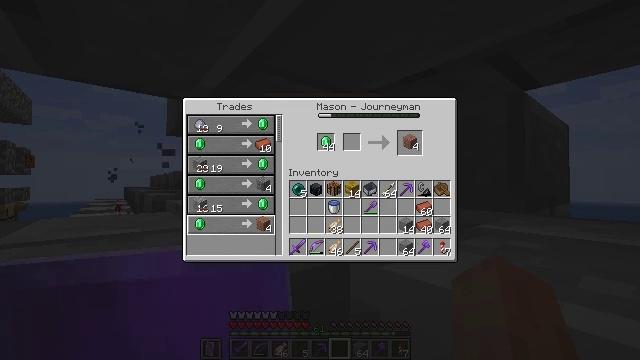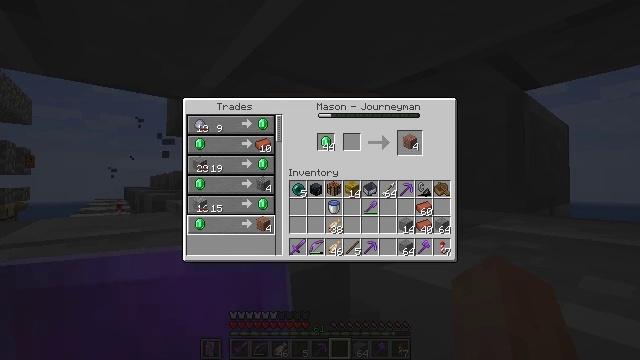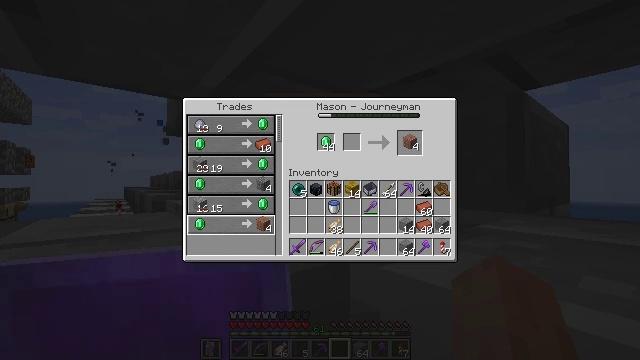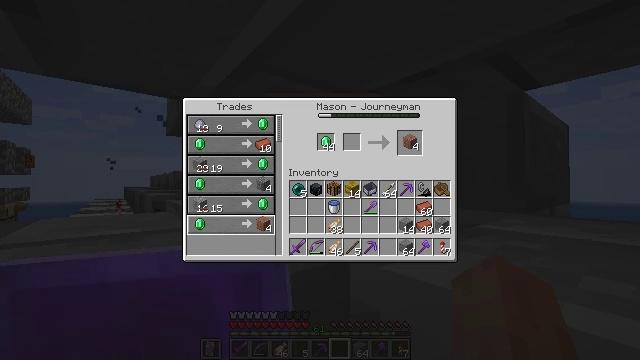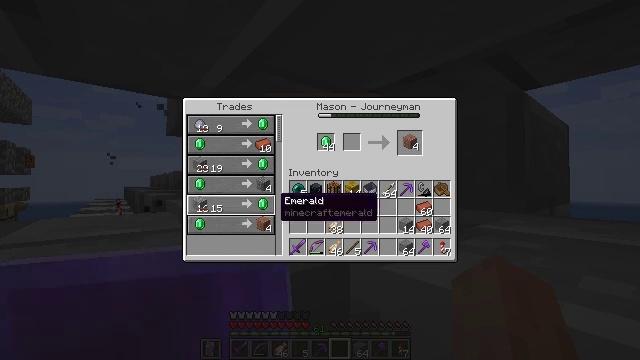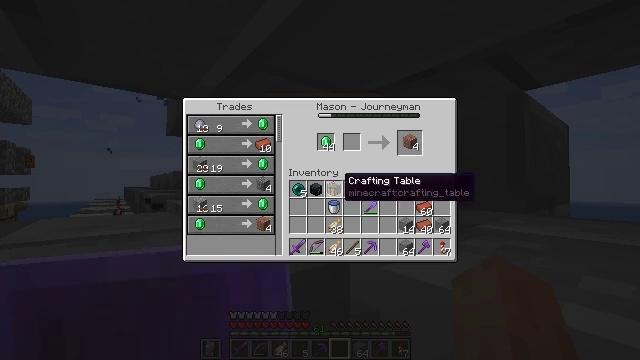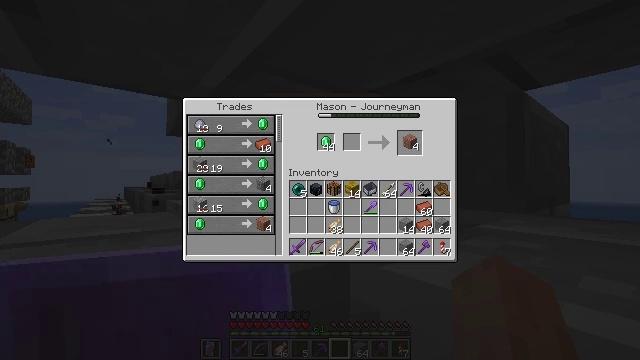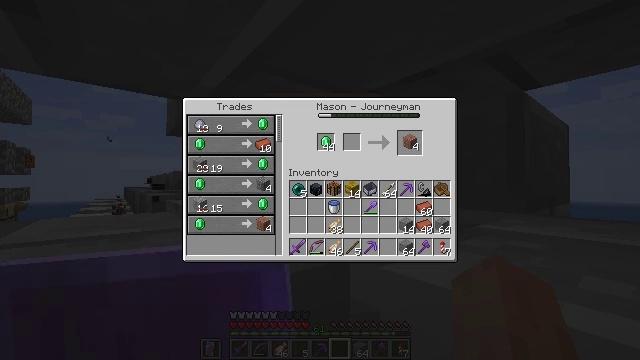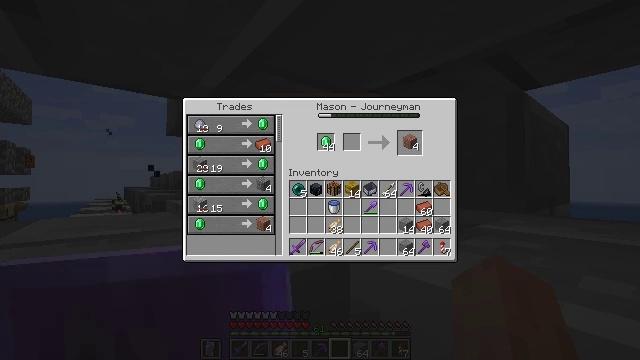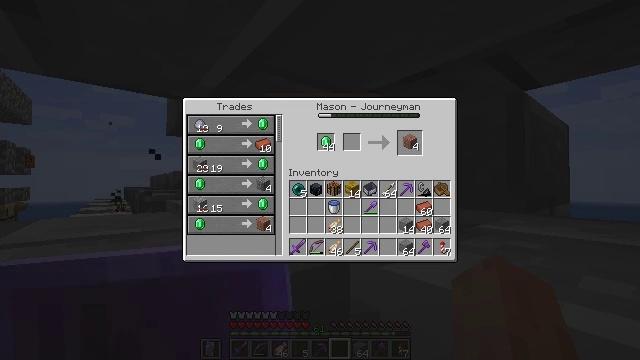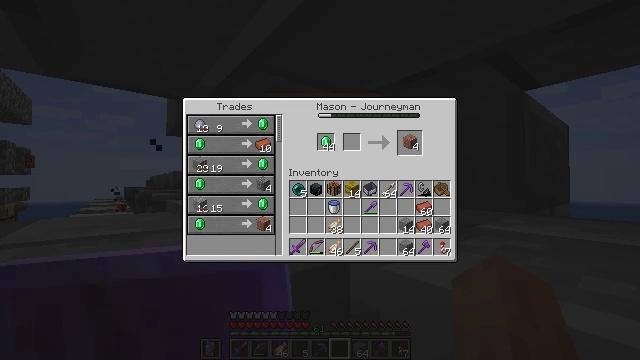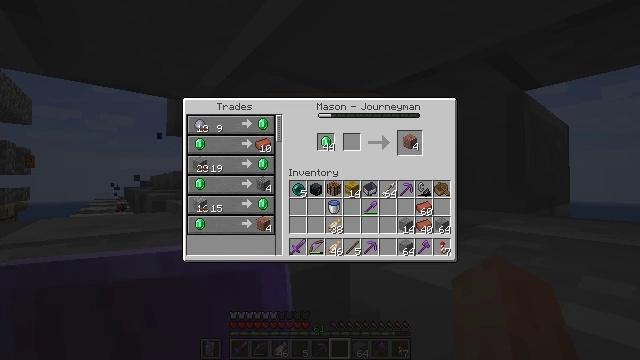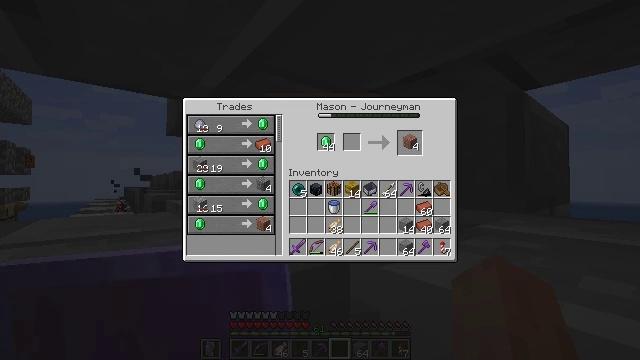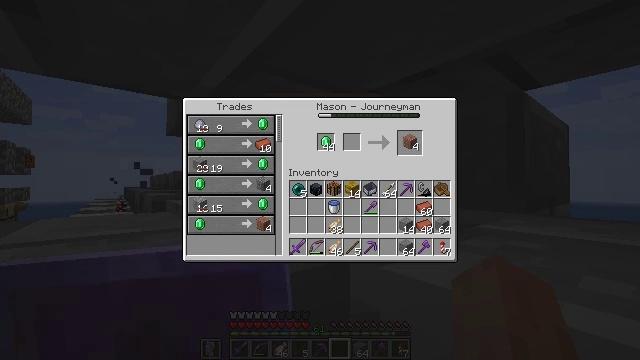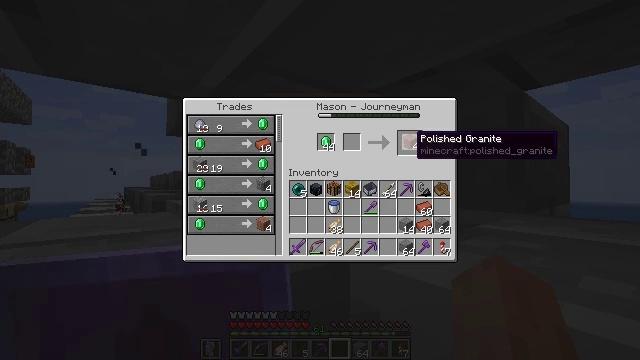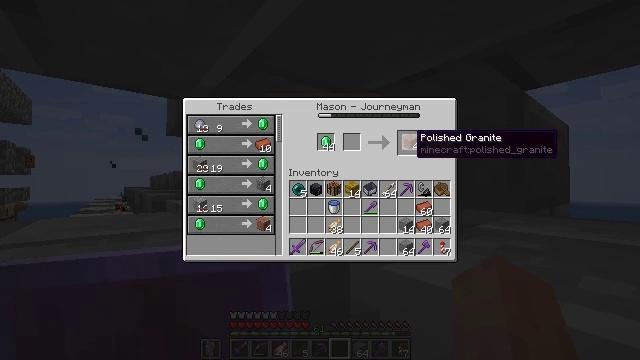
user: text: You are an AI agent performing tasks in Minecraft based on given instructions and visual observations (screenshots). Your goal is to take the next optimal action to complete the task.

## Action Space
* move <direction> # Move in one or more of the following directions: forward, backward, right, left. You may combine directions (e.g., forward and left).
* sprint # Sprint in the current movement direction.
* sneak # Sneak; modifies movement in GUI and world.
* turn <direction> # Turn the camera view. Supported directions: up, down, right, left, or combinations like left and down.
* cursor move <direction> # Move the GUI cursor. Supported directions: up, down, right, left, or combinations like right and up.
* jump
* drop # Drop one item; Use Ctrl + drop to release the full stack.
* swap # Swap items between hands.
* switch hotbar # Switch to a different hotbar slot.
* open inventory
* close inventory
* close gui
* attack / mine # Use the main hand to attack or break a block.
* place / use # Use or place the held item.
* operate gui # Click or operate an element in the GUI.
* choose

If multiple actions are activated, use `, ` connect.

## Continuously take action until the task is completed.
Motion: motion action
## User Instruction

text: Create polished granite using the crafting table.
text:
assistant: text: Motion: no_op
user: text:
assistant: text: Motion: no_op
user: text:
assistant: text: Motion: turn right
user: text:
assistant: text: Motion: turn right and up
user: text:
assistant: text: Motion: turn right and up
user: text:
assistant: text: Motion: turn right and up
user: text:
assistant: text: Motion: turn right and up
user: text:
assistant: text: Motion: no_op
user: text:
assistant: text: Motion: no_op
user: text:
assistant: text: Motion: no_op
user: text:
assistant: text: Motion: no_op
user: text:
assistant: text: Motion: no_op
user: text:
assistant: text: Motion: no_op
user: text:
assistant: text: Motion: no_op
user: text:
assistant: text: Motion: no_op
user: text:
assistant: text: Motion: no_op
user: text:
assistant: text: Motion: no_op
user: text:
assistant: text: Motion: no_op
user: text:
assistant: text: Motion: no_op
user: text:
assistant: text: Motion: no_op
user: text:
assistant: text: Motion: no_op
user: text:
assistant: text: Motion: attack / mine
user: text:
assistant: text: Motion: attack / mine
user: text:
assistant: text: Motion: attack / mine
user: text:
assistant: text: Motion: no_op
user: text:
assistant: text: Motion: no_op
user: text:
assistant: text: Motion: no_op
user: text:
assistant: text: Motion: no_op
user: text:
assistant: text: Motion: attack / mine
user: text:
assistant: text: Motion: attack / mine